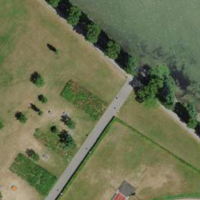
EUNIS habitat code: 53
Species observed at this site:
Chroicocephalus ridibundus
Anas crecca